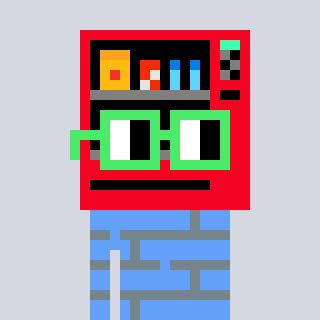
a pixel art character with square light green glasses, a vending machine-shaped head and a blue-colored body on a cool background